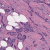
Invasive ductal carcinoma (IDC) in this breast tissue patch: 1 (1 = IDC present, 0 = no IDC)